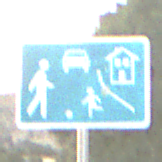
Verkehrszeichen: BeginnVerkehrsberuhigterBereich
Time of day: SunriseSunset
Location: Outdoor (RoadRail)
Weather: PartlyCloudy
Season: NotSpecified
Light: Natural